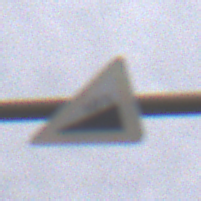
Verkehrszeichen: Steigung10
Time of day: Midday
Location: Outdoor (Suburban)
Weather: Overcast
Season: NotSpecified
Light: Natural